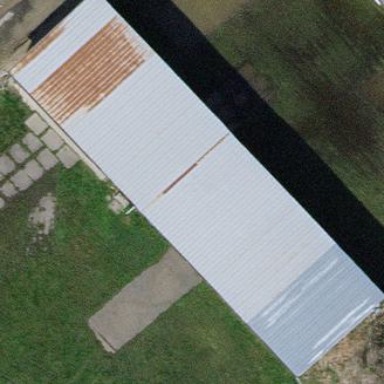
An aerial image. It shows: Hangar located at airport.